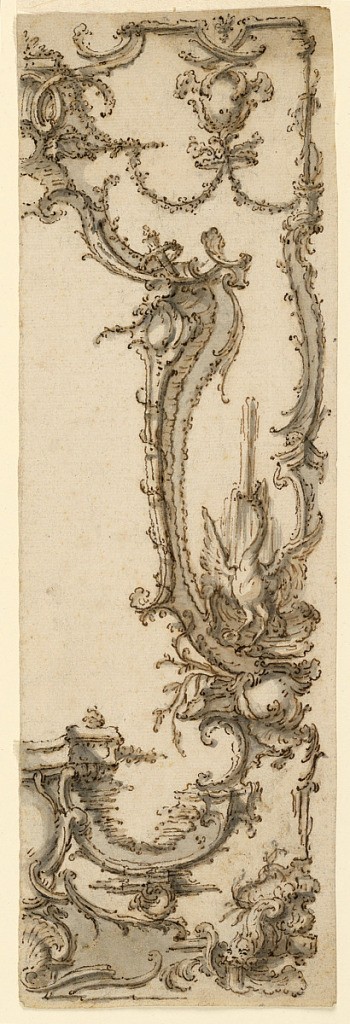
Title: Carved Decoration for a Wall Panel
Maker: P. Ludovik, French?, active mid 18th century
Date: ca. 1740
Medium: Graphite, pen and ink, brush and grey-brown wash on paper
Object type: Drawing
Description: The right half is shown. Rocaille framing, with a standing swan.  Water springs from swan's beak and pours at right.